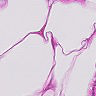
Metastatic tissue present: no